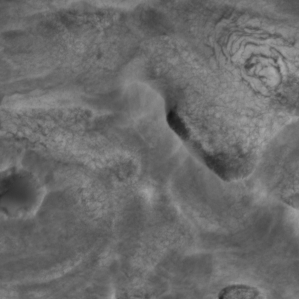
Label: non_frost